Platform: macOS
Application: Cursor
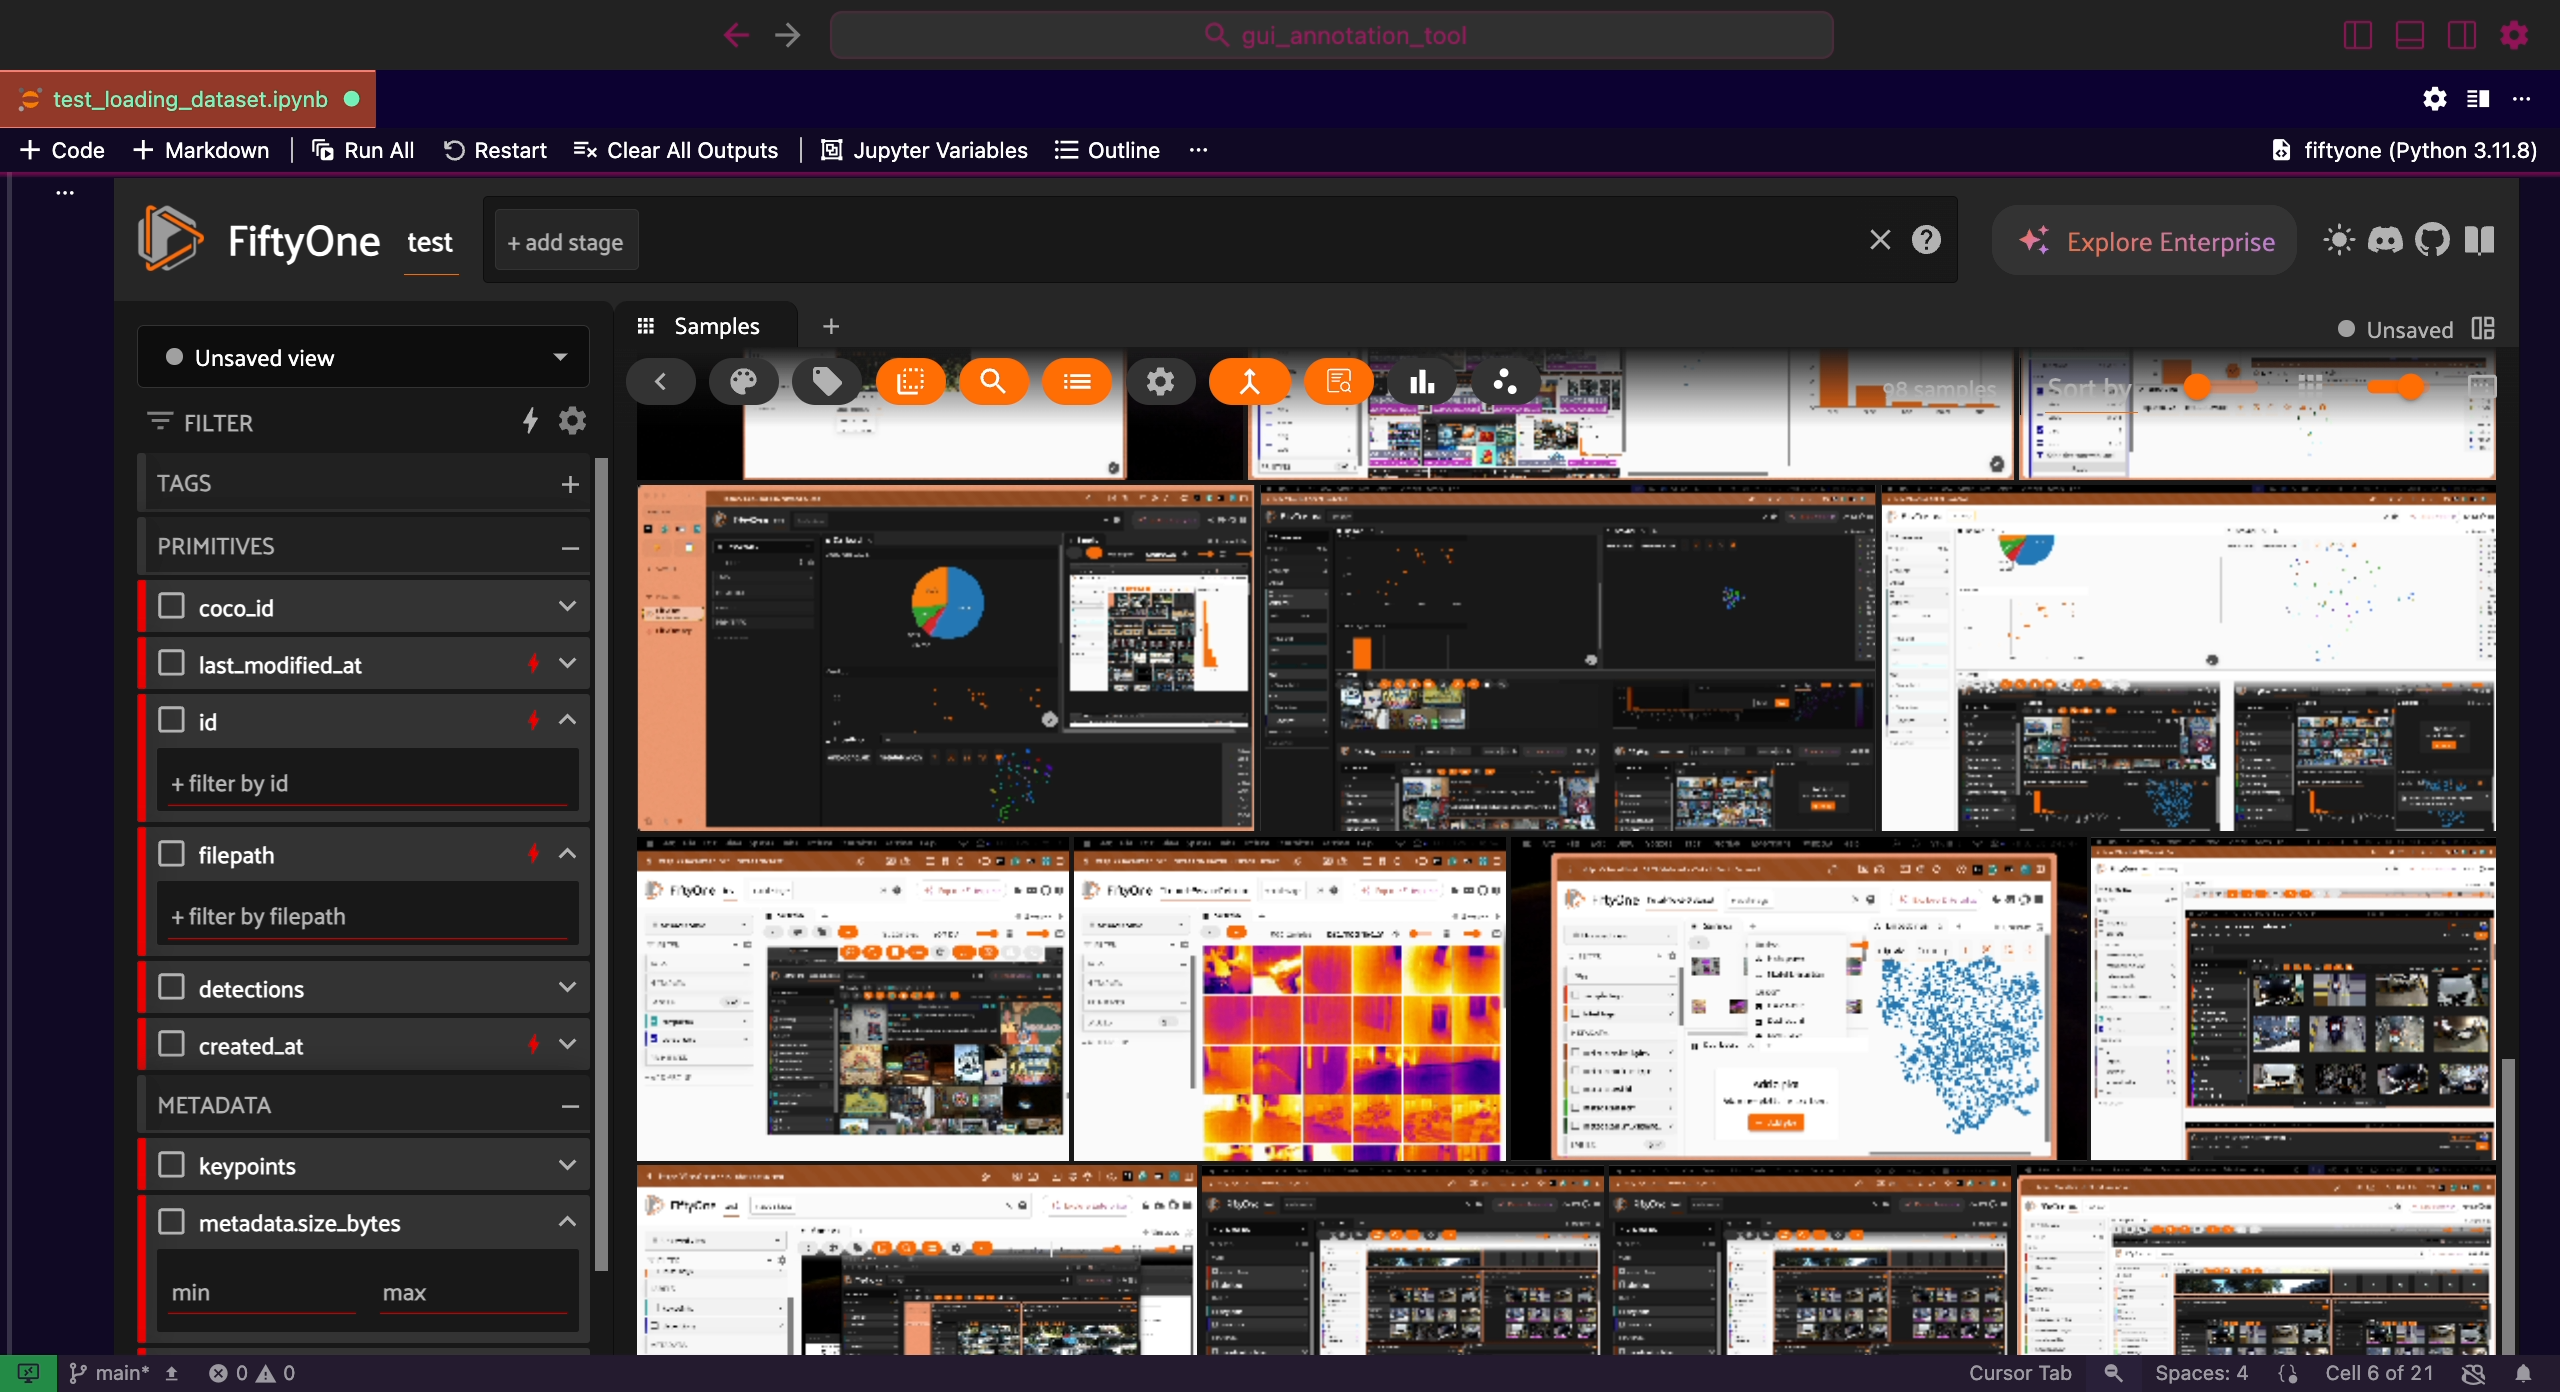
task_description: Display the coco_id on the samples in the samples panel
action_type: click
element_info: Checkbox

task_description: Show when each sample was last modified
action_type: click
element_info: Checkbox

task_description: Display the id of the samples in the samples panel
action_type: click
element_info: Checkbox

task_description: Display the filepath of each sample in the samples panel
action_type: click
element_info: Checkbox

task_description: Display detections on samples in the samples panel
action_type: click
element_info: Checkbox

task_description: Display the created_at field on samples in the samples panel
action_type: click
element_info: Checkbox

task_description: Show the keypoints on the samples in the samples panel
action_type: click
element_info: Checkbox

task_description: Display the size in bytes on the samples in the samples panel
action_type: click
element_info: Checkbox

task_description: Open field visibility menu
action_type: click
element_info: Icon

task_description: Toggle to visibility mode
action_type: click
element_info: Icon

task_description: Hide the sidebar
action_type: click
element_info: Icon

task_description: Open color settings menu
action_type: click
element_info: Icon

task_description: Open the sort by text similarity menu in the actions row toolbar
action_type: click
element_info: Icon

task_description: Open the operators browser menu from the actions row
action_type: click
element_info: Icon

task_description: Switch to light  mode
action_type: click
element_info: Icon

task_description: Filter samples in the samples panel by a minimum value for metadata.size_bytes
action_type: type
element_info: Text Input

task_description: Filter samples in the samples panel by a maximum value for metadata.size_bytes
action_type: type
element_info: Text Input

task_description: Filter samples in the samples panel by a value for id
action_type: select
element_info: Menu Item

task_description: Filter samples in the samples panel by a value for filepath
action_type: select
element_info: Menu Item

task_description: Hide filter options for the id field
action_type: click
element_info: Icon

task_description: Hide filter options for metadata.size_bytes
action_type: click
element_info: Icon

task_description: Show available filter options for the keypoints field
action_type: click
element_info: Icon

task_description: Open display options menu
action_type: click
element_info: Icon

task_description: Clear any view stage thats been applied to this dataset
action_type: click
element_info: Icon

task_description: Hide the filter options for the filepath field
action_type: click
element_info: Icon

task_description: Show filter options for the detections field
action_type: click
element_info: Icon

task_description: Show the filter options for the created_at field
action_type: click
element_info: Icon

task_description: Collapse the metadata group in the sidebar
action_type: click
element_info: Icon

task_description: Expand the tags group in the sidebar
action_type: click
element_info: Icon

task_description: Minimize the primitives group in the sidebar
action_type: click
element_info: Icon

task_description: Open a new panel
action_type: click
element_info: Icon

task_description: Where can I find the name of this dataset?
action_type: hover
element_info: Text

task_description: Where can I find the number of samples in this dataset?
action_type: hover
element_info: Text

task_description: Change the sorting of samples in the samples panel
action_type: select
element_info: Menu Item
task_description: Apply a view s
action_type: select
element_info: Menu Item

task_description: Locate the view bar
action_type: hover
element_info: Menu Item

task_description: Locate the actions row toolbar
action_type: hover
element_info: Menu Item

task_description: Open the saved views menu
action_type: click
element_info: Button

task_description: Open the workspaces menu
action_type: click
element_info: Button

task_description: Reset the spacing between samples in the samples panel
action_type: click
element_info: Icon

task_description: Reset the zoom of samples in the samples panel
action_type: click
element_info: Icon

task_description: Increase or decrease the spacing between the samples
action_type: drag
element_info: Slider

task_description: Increase or decrease the zoom of the samples in the samples panel
action_type: drag
element_info: Slider

task_description: Locate the sidebar
action_type: hover
element_info: Menu Item

task_description: Locate the samples panel
action_type: hover
element_info: Menu Item